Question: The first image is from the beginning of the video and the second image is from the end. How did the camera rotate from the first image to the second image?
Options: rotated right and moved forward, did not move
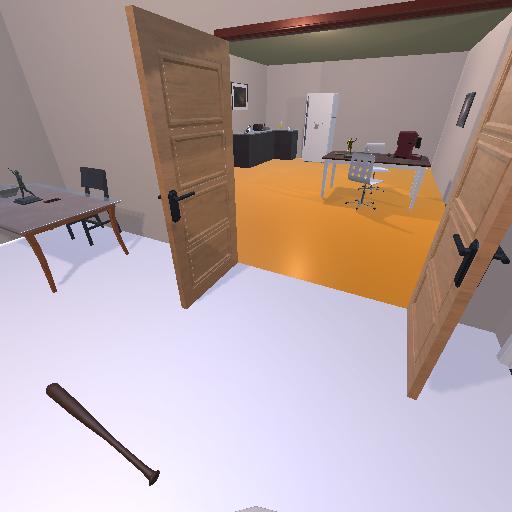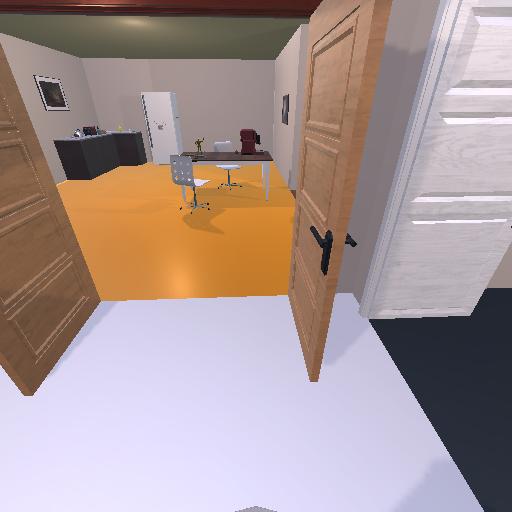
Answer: rotated right and moved forward